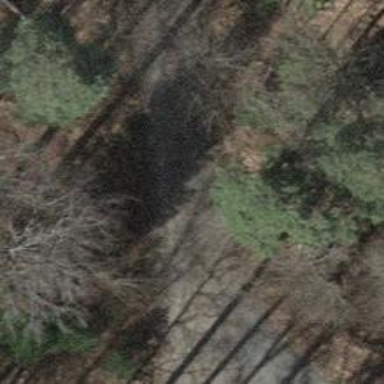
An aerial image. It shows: Compacted track with grade2 level.